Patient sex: F
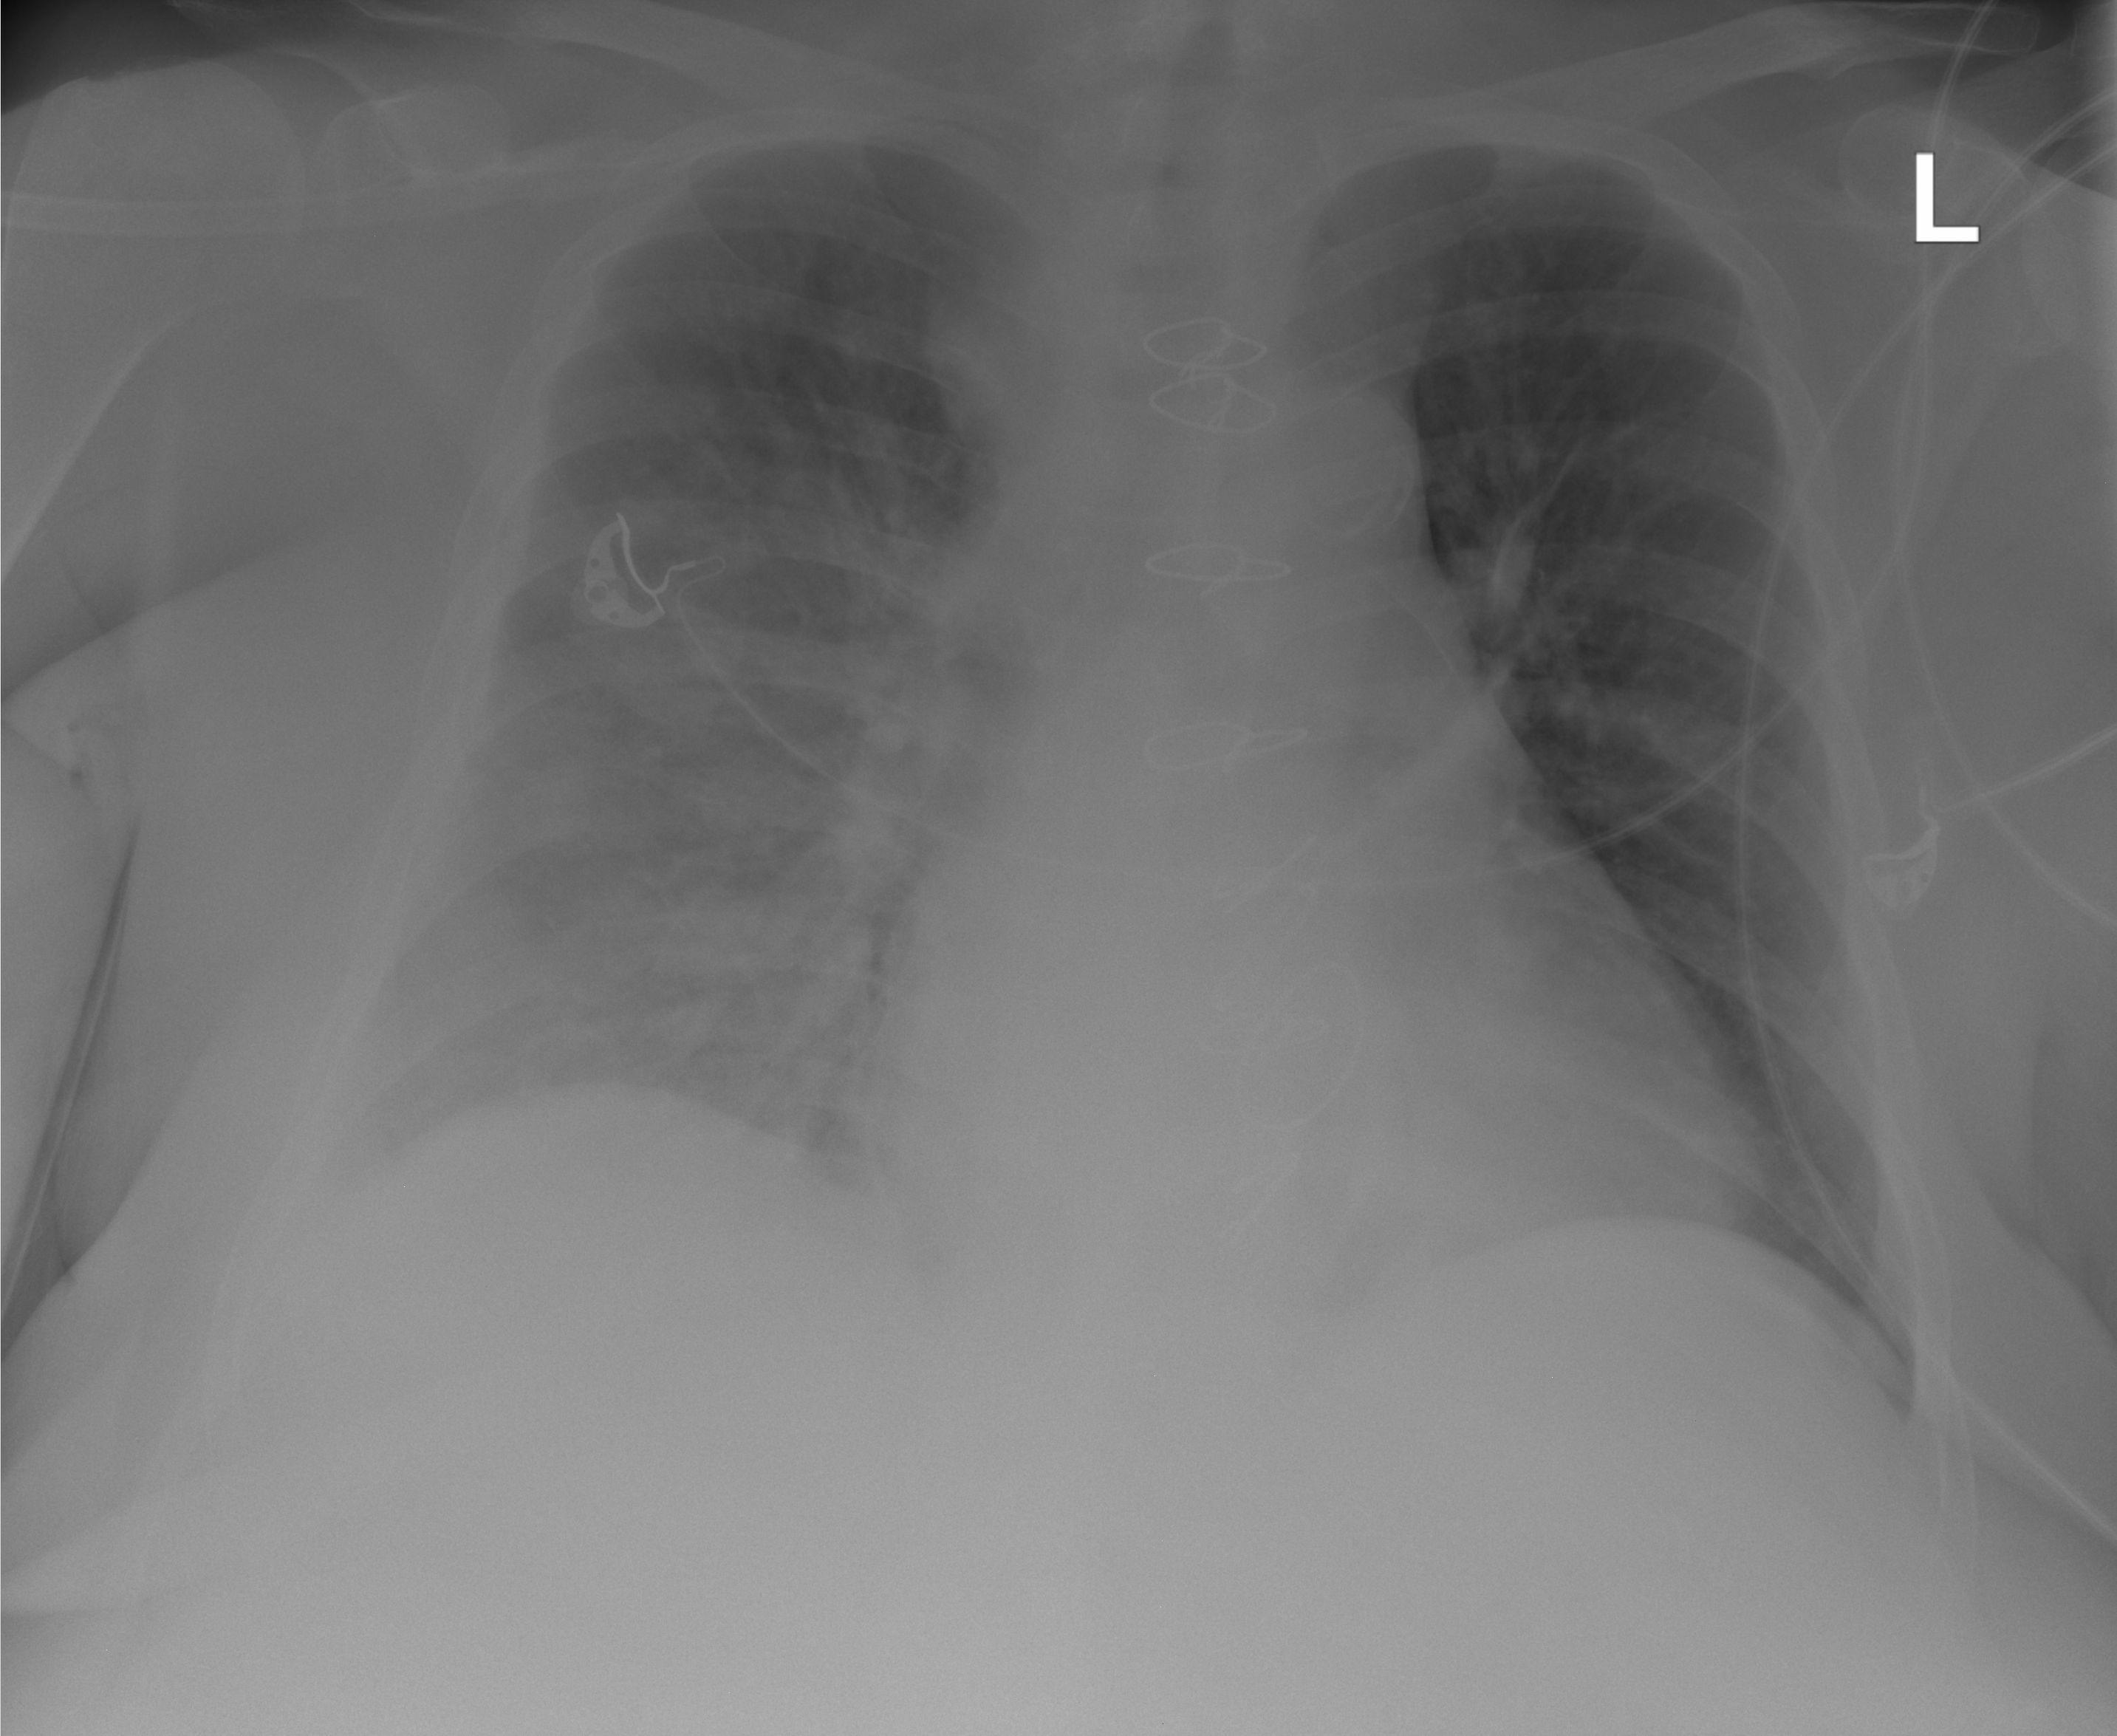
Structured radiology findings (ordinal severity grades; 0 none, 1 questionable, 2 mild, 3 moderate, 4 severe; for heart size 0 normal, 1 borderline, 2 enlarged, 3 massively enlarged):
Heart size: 0
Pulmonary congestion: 2
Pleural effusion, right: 3
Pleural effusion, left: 0
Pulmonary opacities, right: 3
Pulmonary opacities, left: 0
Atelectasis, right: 2
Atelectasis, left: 0